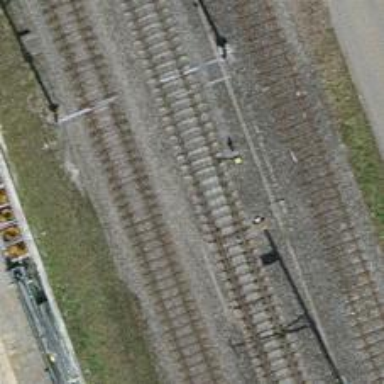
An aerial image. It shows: Railway switch.